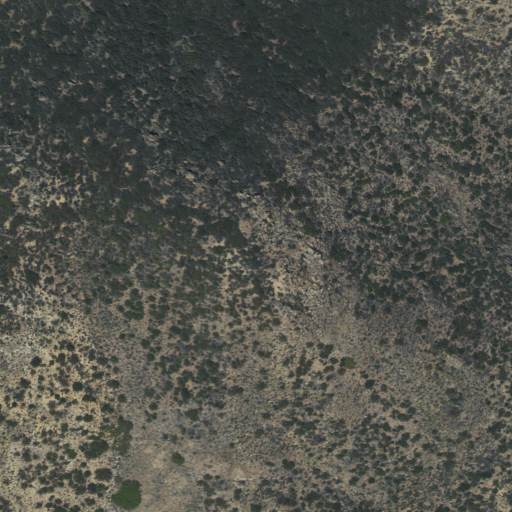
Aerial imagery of mountain in California named Beauty Peak containing shrub and evergreen forest